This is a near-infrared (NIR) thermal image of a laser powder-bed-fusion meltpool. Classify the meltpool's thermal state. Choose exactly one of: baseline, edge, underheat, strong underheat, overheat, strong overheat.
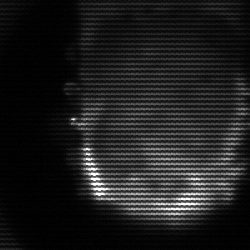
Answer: baseline